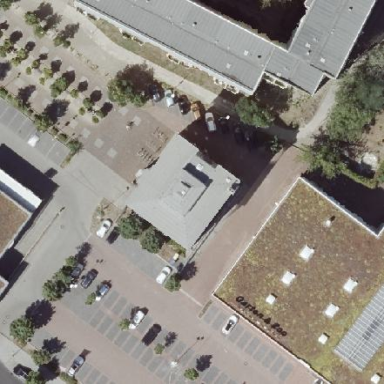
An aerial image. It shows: Office building with flat roof.